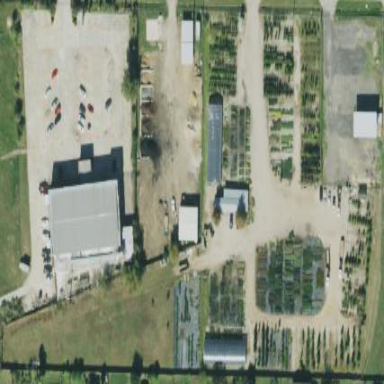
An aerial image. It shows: Plant nursery.